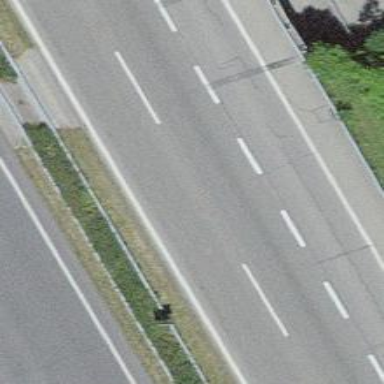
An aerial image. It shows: Asphalt motorway.